Field crop: maize
Growth stage: 2
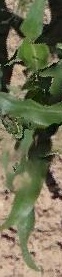
Species: maize